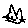
Label: cat